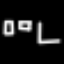
Label: square